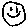
Label: smiley face